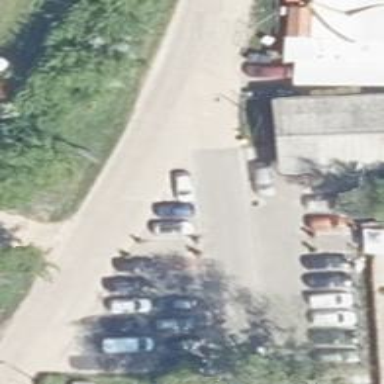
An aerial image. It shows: Parking area with concrete surface.